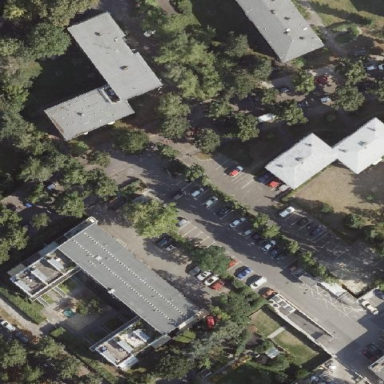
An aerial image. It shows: Parking area.